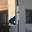
Label: 8